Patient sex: M
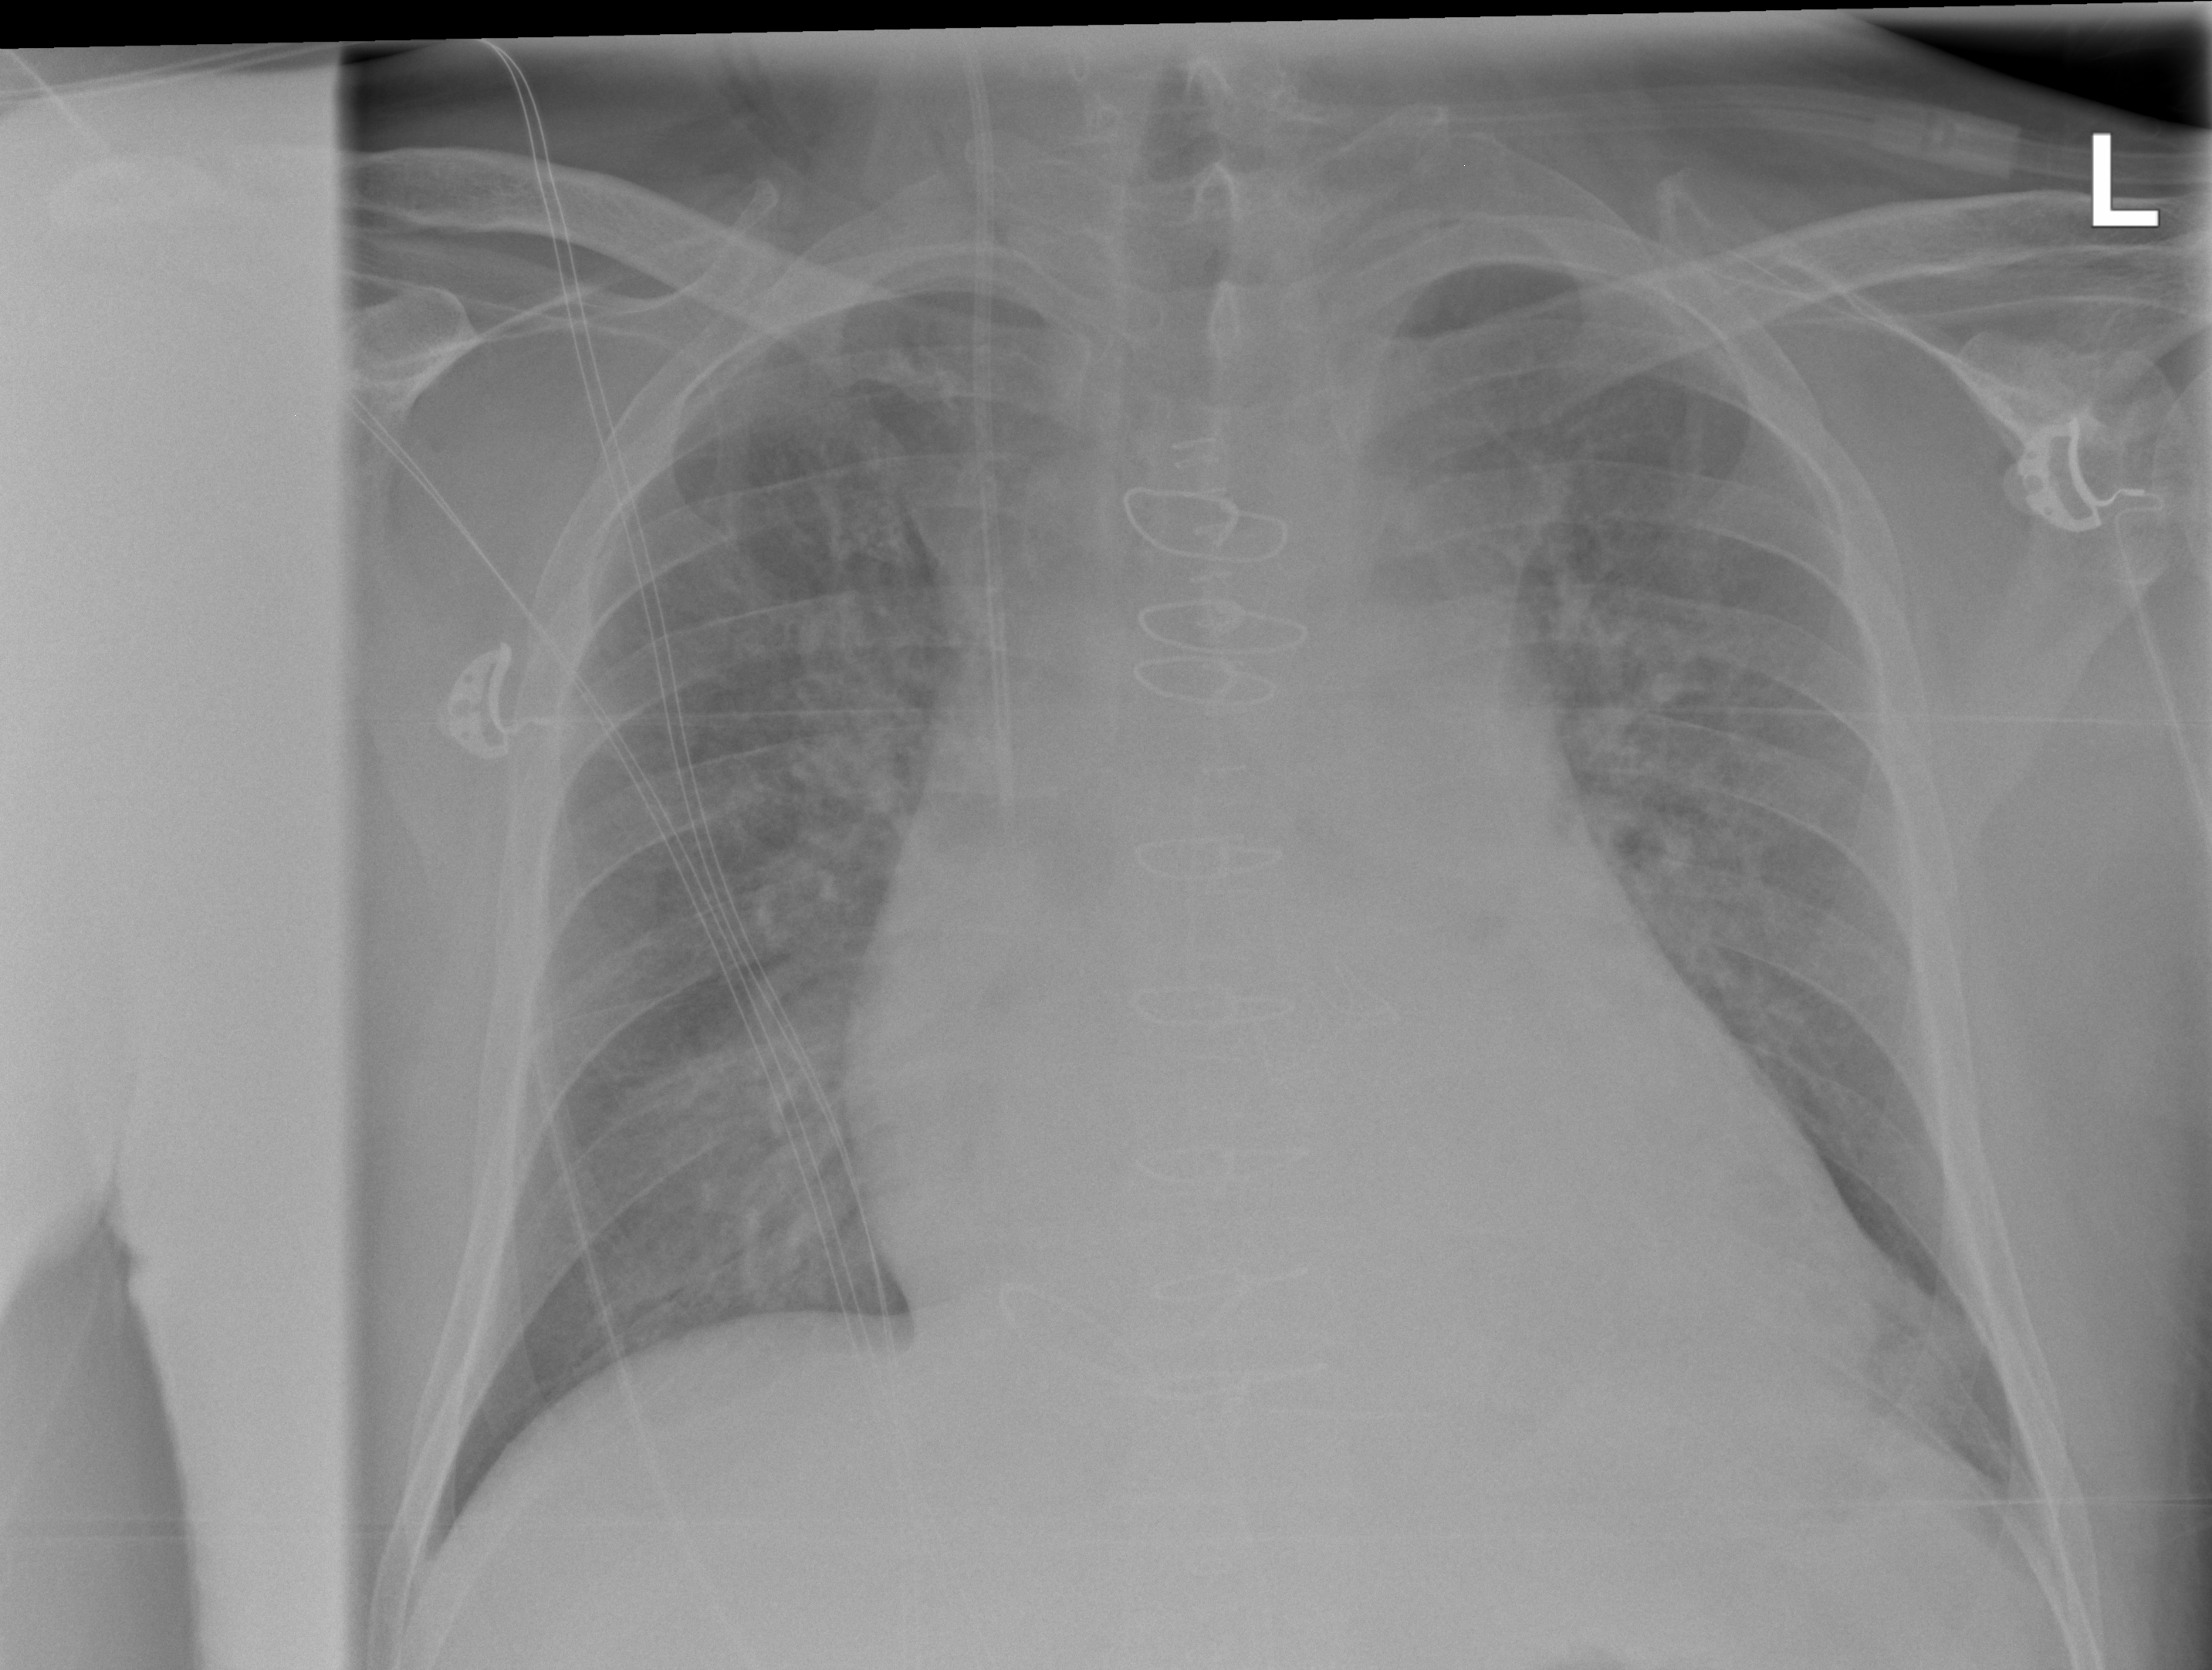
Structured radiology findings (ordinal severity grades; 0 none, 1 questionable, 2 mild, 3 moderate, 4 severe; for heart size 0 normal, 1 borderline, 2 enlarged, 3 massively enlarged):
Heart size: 3
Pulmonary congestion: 2
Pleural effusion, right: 0
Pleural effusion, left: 0
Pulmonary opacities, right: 0
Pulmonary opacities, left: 0
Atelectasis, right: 2
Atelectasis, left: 2